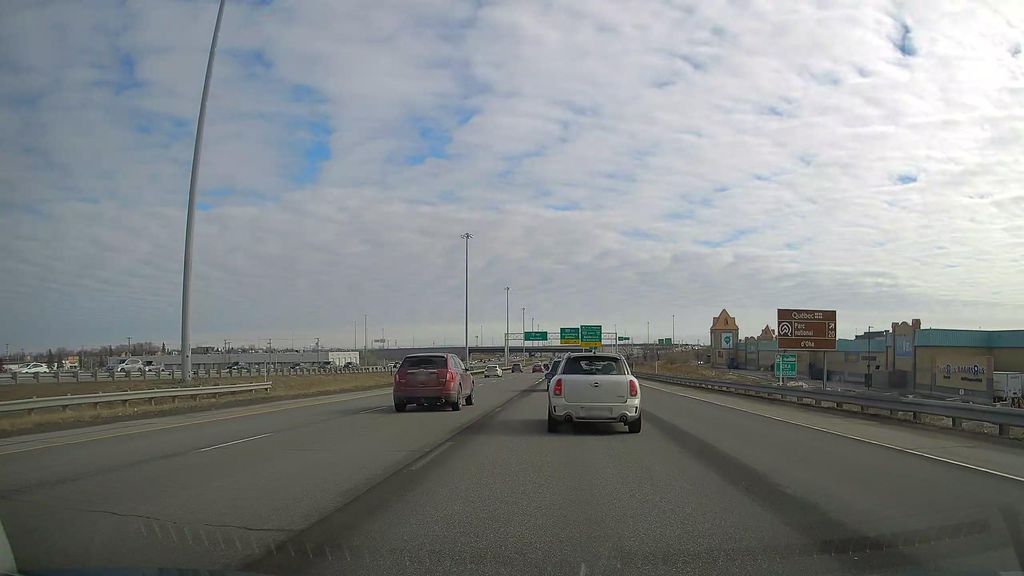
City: montreal